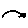
Label: bird